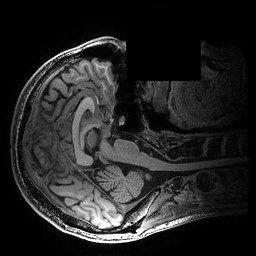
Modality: T1w
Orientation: axial
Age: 23
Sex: male
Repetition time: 0.0077 s
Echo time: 0.0034 s